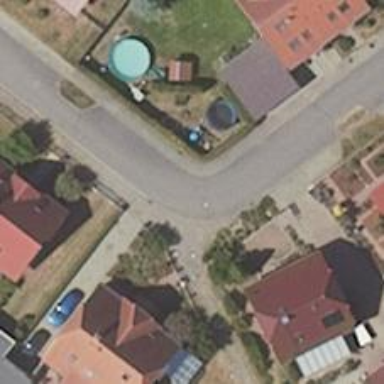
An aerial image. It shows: Living street.